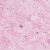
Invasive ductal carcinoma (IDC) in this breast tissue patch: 0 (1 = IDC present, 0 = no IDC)